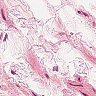
Metastatic tissue present: no